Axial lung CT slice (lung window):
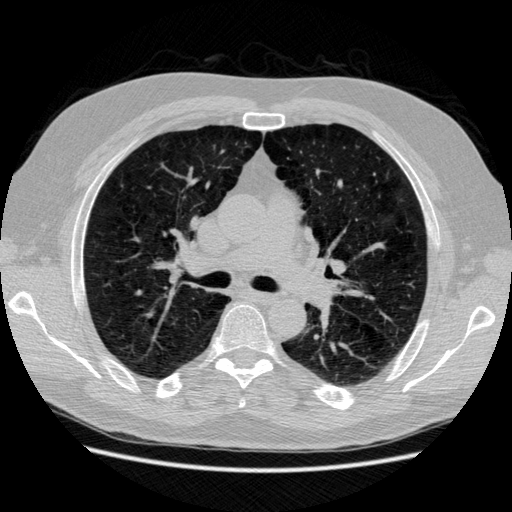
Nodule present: no